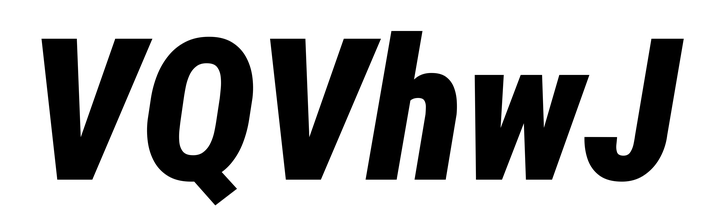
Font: Roboto-Italic_Condensed_Black_Italic